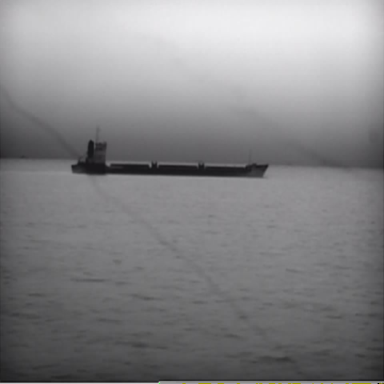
There is a liner in the infrared image.